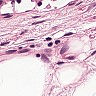
Metastatic tissue present: no